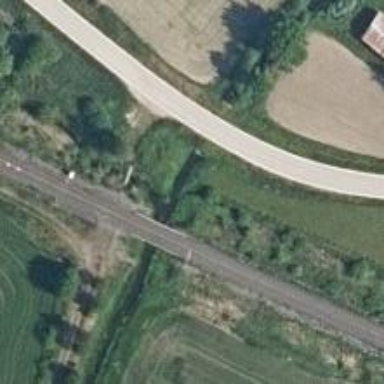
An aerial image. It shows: Bridge with railway tracks. The electrified line has continuous contact line.